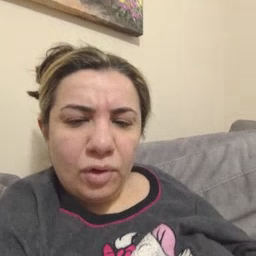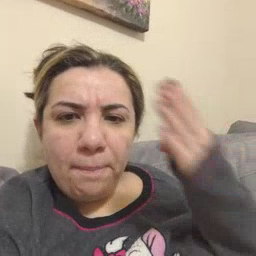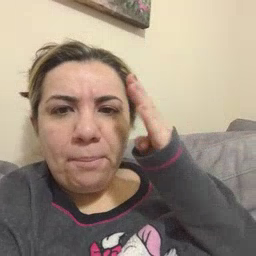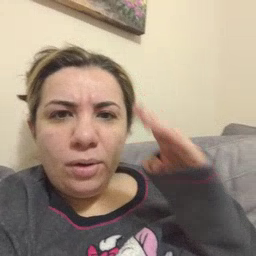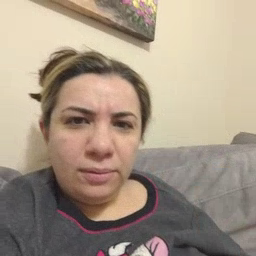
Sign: blue